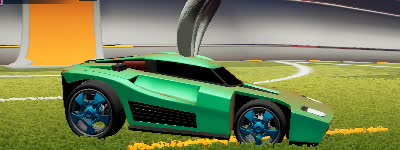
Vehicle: breakout